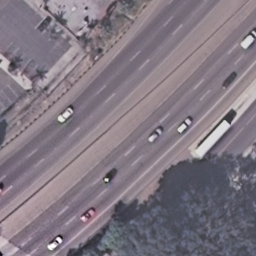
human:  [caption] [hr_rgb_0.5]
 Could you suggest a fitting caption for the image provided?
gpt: There are two curved freeways with some cars on them .

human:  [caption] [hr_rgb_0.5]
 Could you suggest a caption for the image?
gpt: Two curved freeways with some plants beside them .

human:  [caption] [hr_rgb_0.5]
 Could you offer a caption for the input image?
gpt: There are two curved freeways with some plants beside them .

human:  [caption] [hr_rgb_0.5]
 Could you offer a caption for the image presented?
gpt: Two curved freeways with some plants beside them and some cars on the roads .

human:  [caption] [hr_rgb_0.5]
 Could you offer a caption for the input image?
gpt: Two curved freeways with some cars on them .